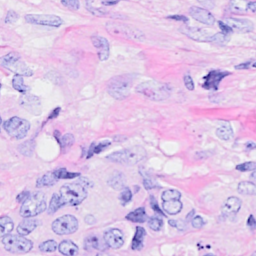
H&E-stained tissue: Breast